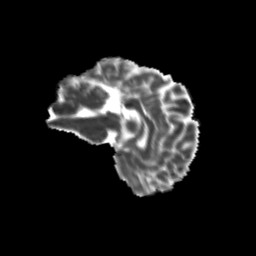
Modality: MD
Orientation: sagittal
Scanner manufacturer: siemens
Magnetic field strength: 3 T
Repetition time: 9.2 s
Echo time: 0.084 s